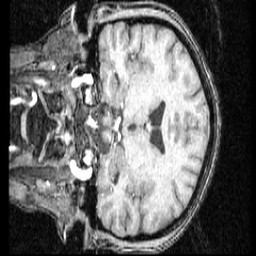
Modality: T1w
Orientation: coronal